Question: Find the horizontal coordinate of the first time the ball hits the ground. The result is rounded down to the nearest integer
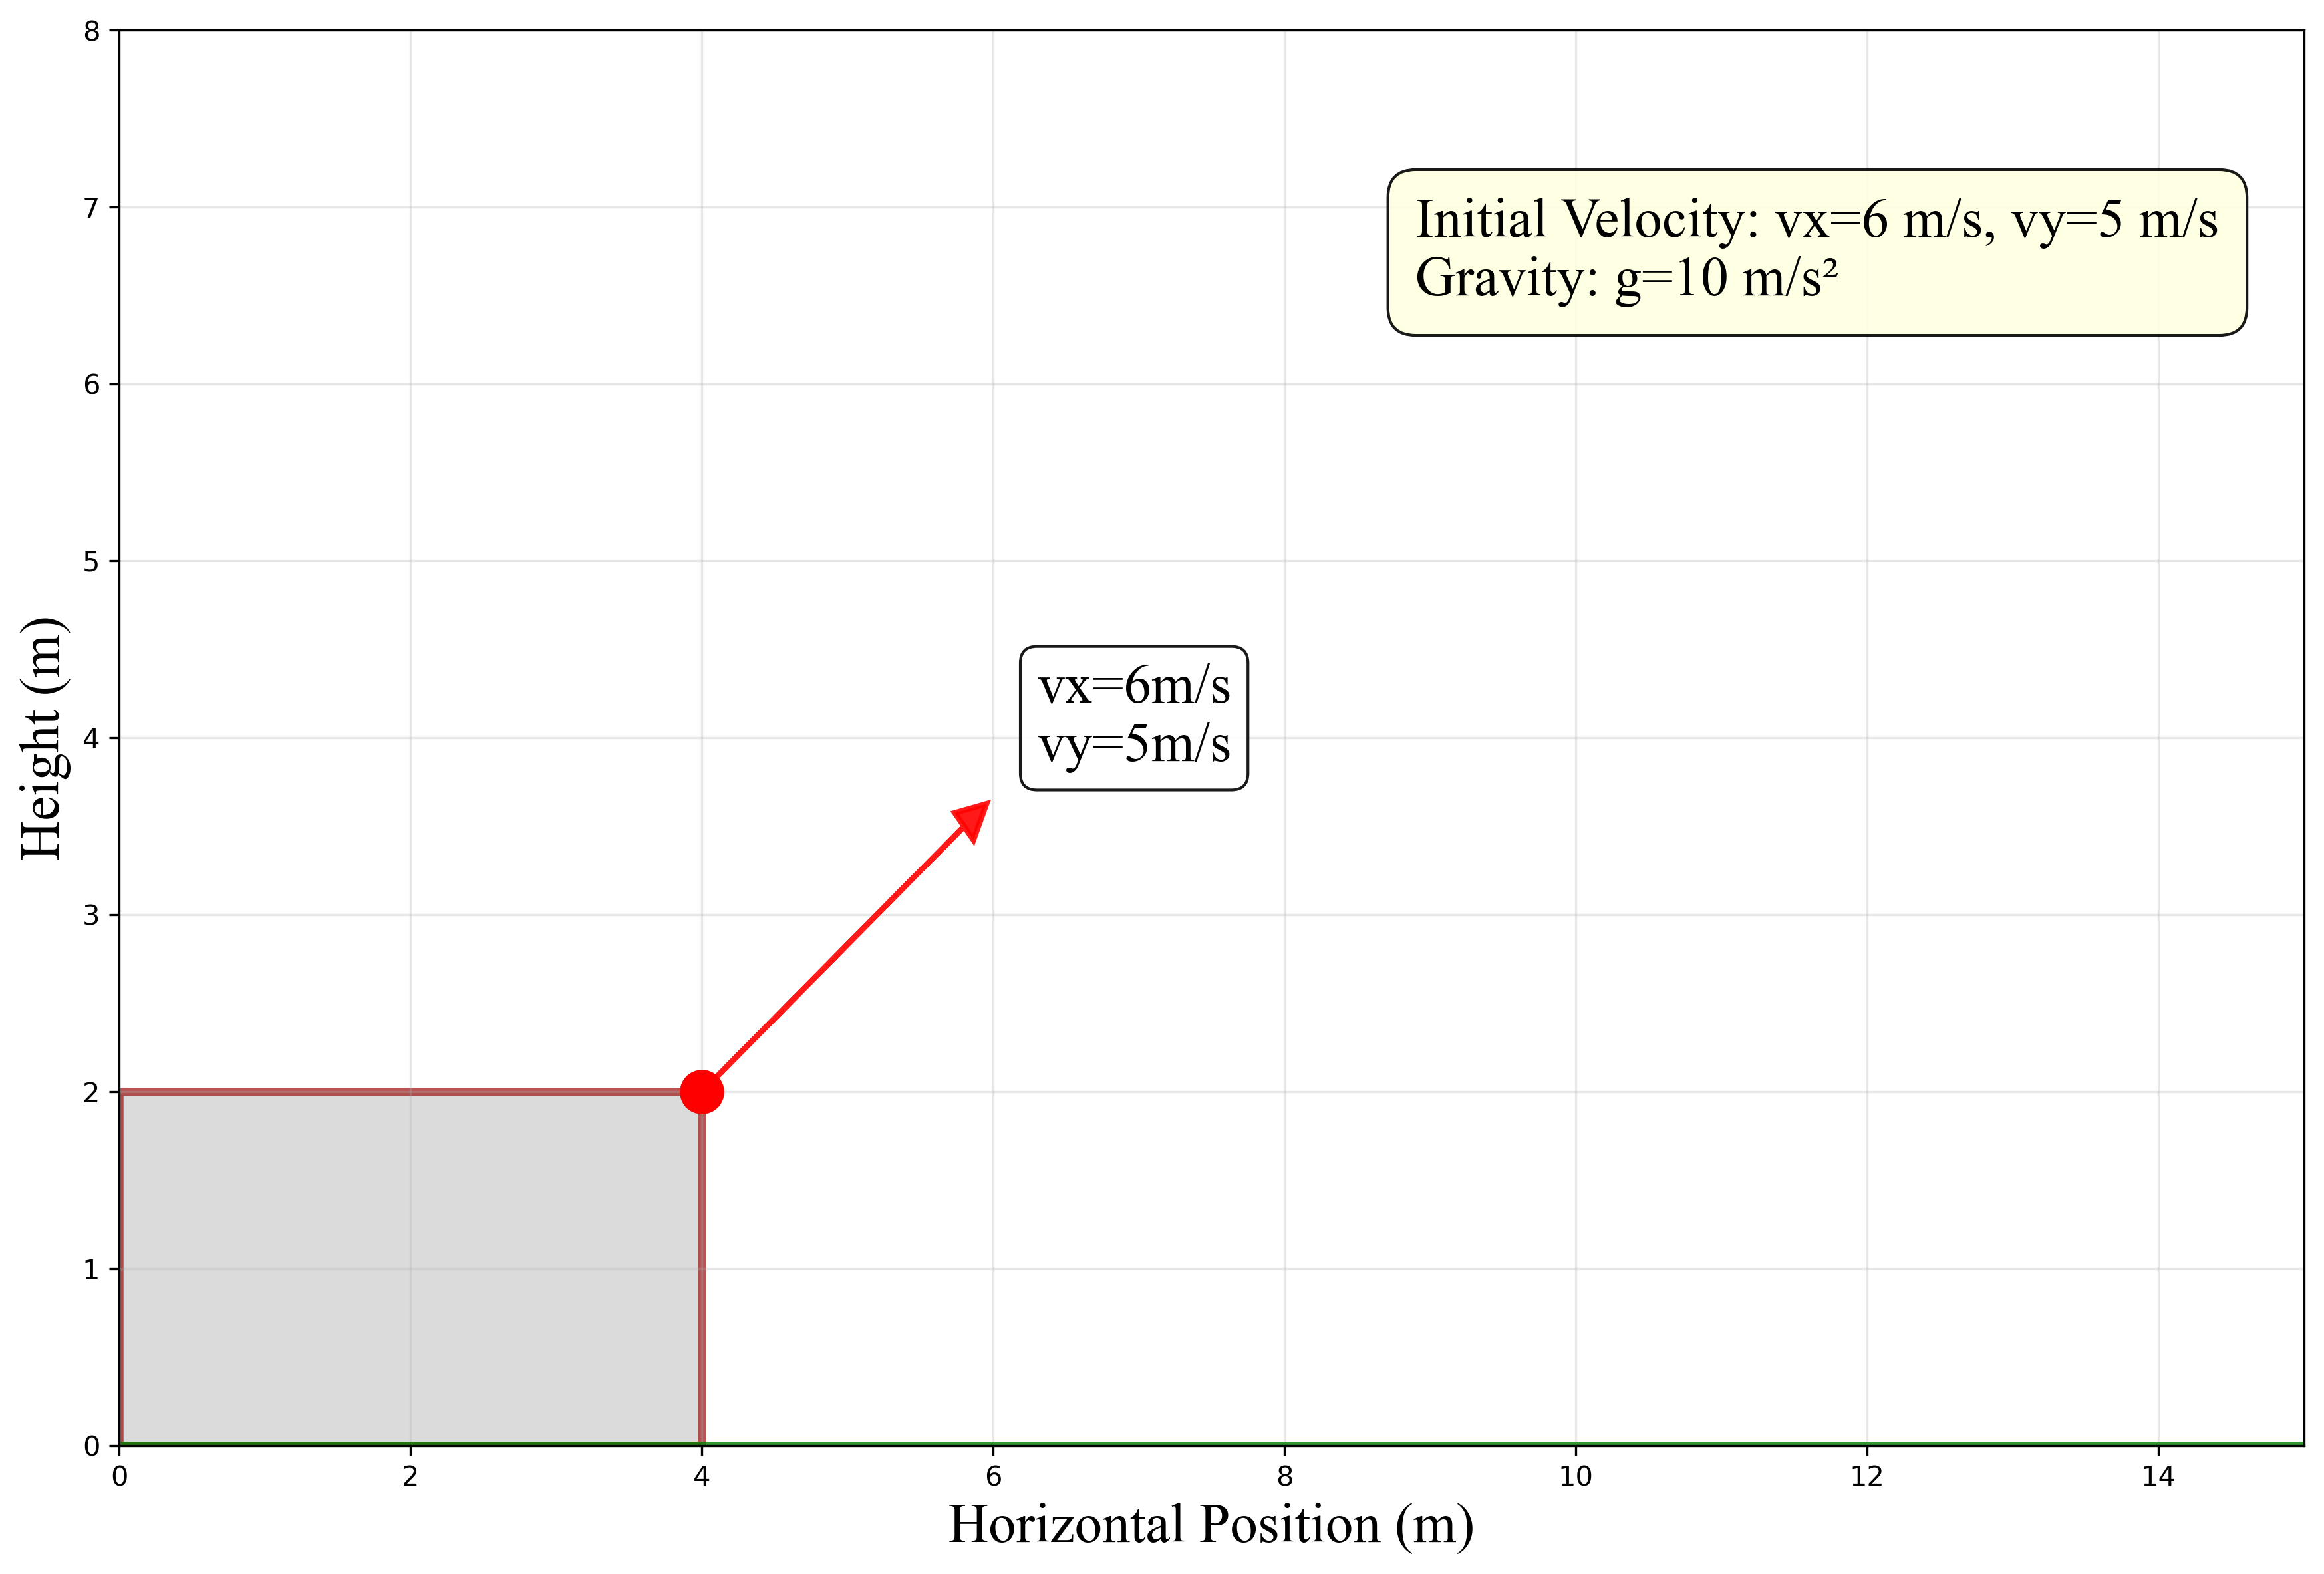
Answer: 11